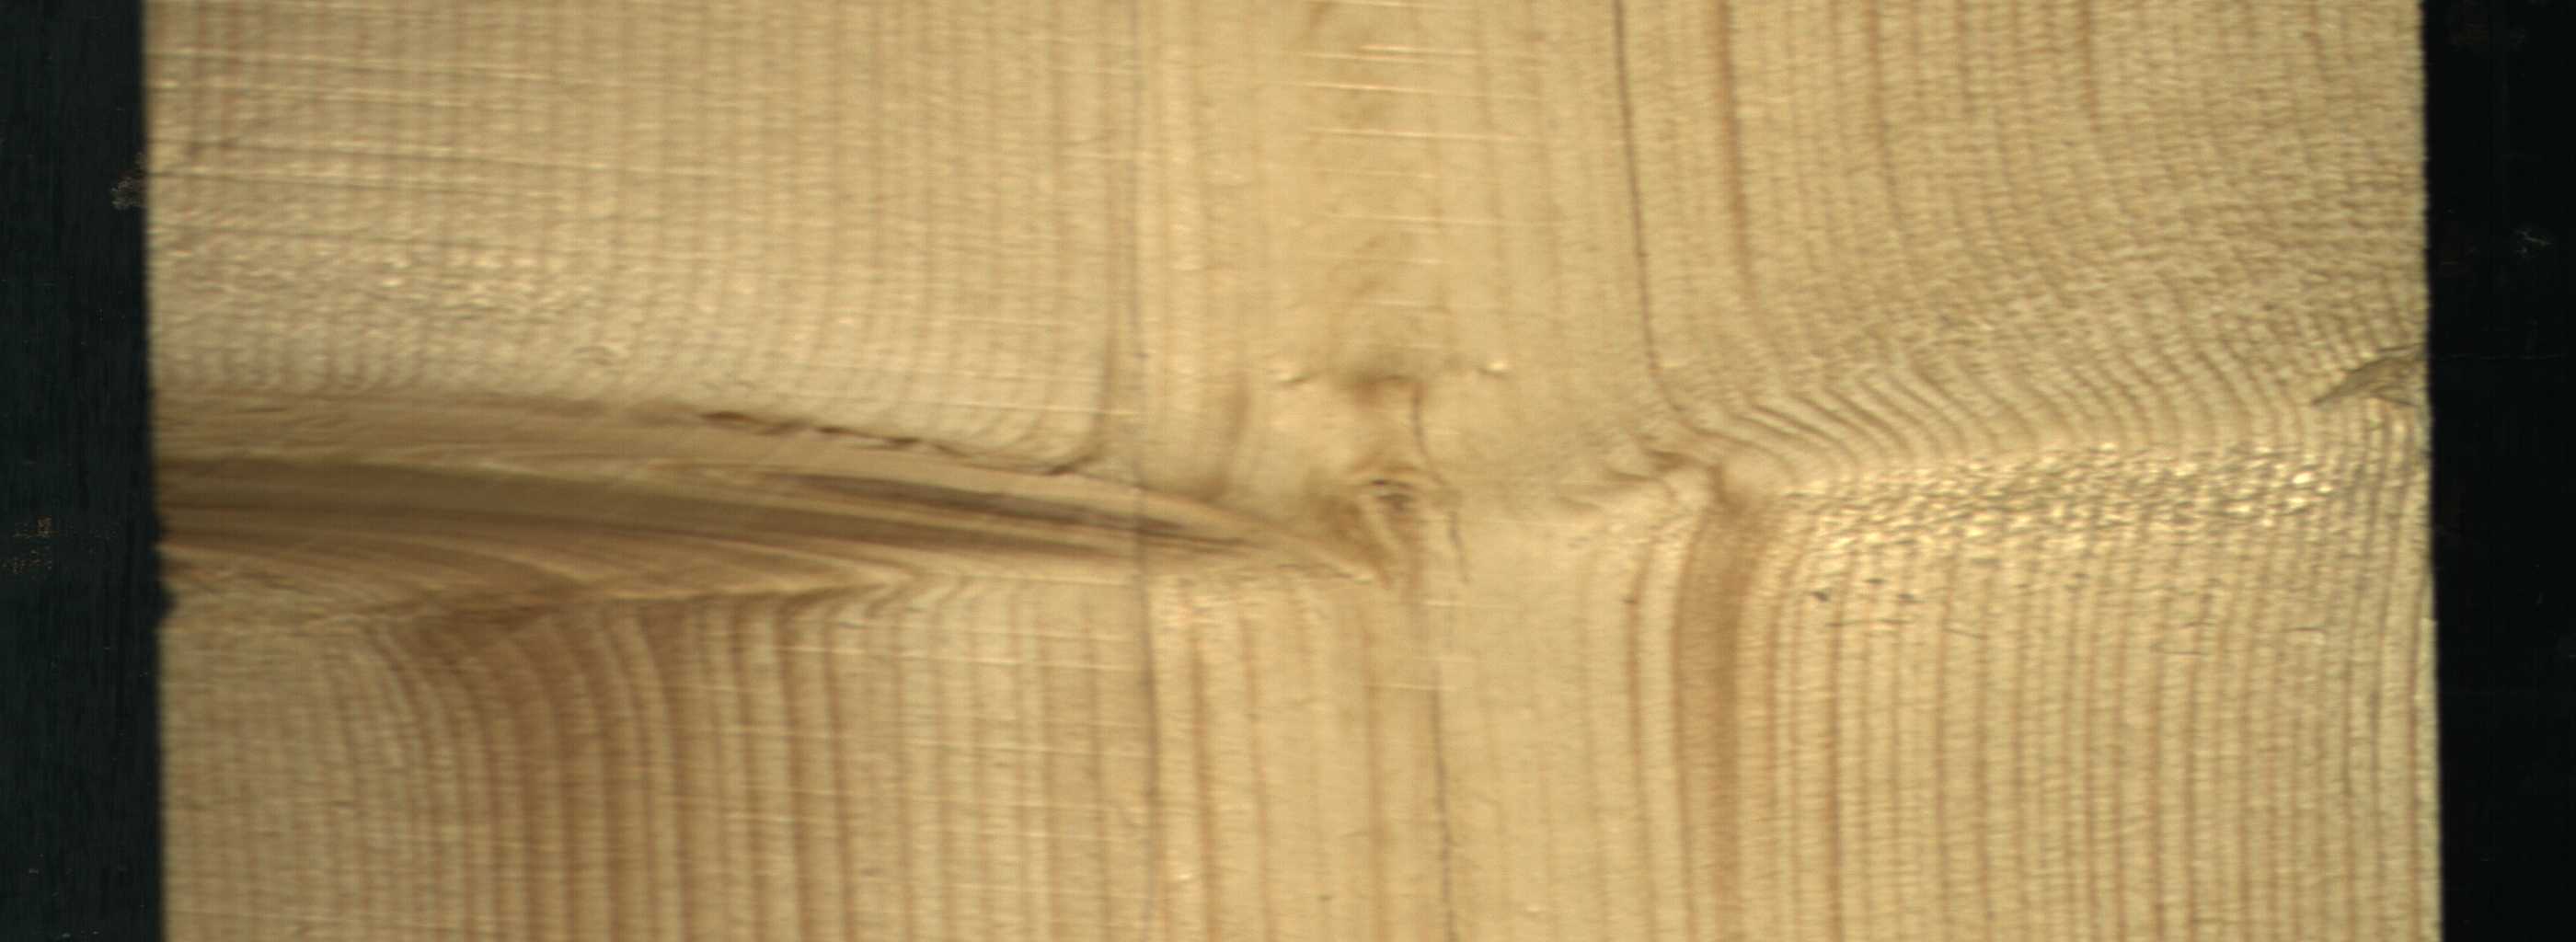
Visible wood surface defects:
Live_Knot